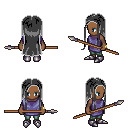
a pixel art fantasy rpg character, female body template, human, dark skin, chain tabard jacket, teal pants, gray extra-long hairstyle, bracelets, metal boots, spear, four views (front, back, left, right), 2x2 character sprite sheet, small pixel art, hard edges, no anti-aliasing